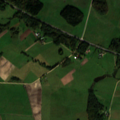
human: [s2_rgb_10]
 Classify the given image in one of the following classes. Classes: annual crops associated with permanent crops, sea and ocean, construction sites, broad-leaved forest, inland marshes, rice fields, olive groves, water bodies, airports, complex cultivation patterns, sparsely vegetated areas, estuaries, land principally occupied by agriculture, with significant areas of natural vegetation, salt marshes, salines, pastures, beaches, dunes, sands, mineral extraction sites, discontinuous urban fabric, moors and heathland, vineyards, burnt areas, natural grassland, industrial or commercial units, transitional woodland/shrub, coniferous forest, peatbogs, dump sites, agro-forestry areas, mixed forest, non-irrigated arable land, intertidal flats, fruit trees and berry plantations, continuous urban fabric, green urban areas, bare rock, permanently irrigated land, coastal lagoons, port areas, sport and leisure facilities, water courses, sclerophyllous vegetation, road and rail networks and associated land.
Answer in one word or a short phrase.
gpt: non-irrigated arable land, pastures, land principally occupied by agriculture, with significant areas of natural vegetation, broad-leaved forest